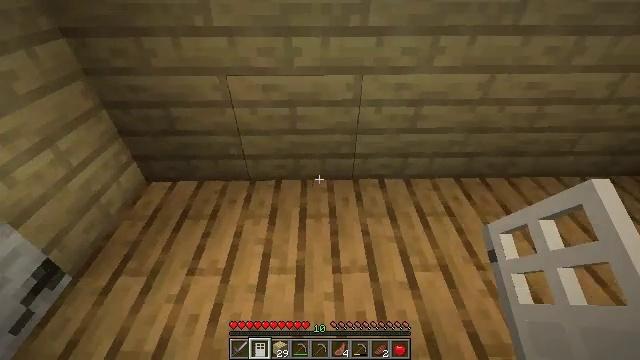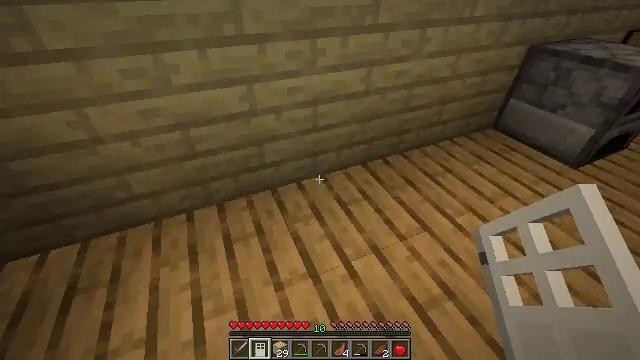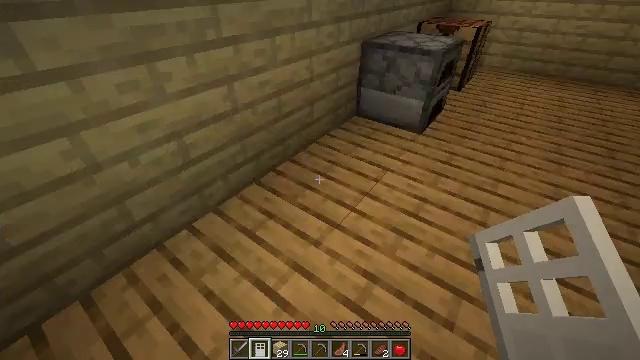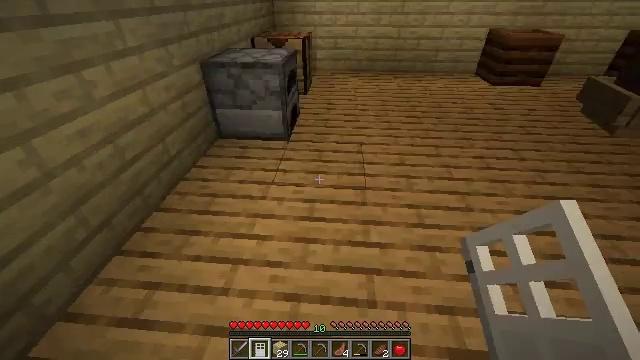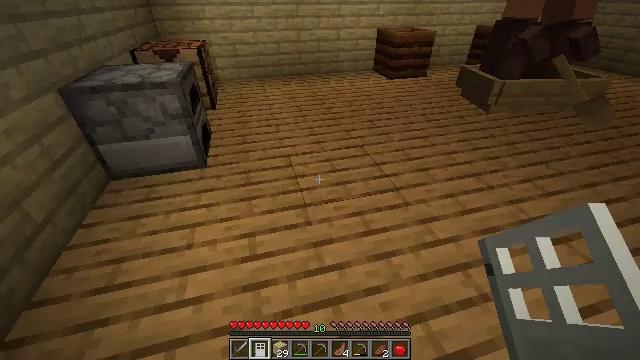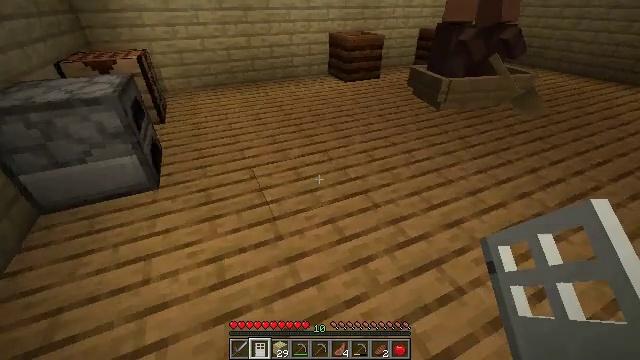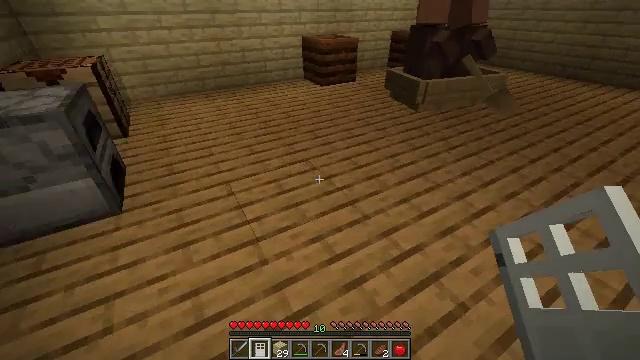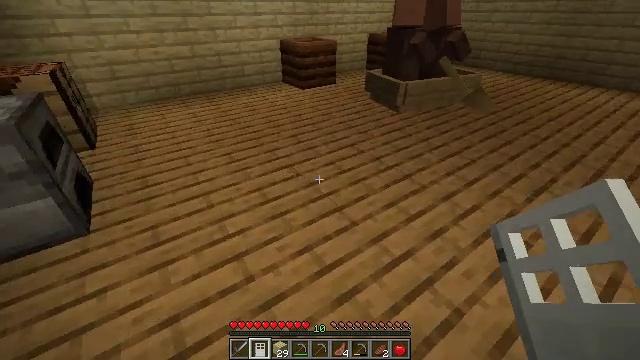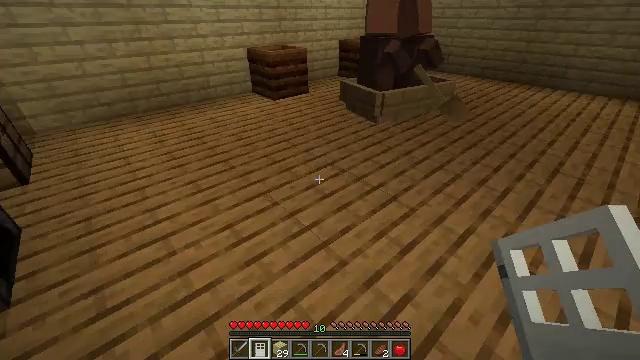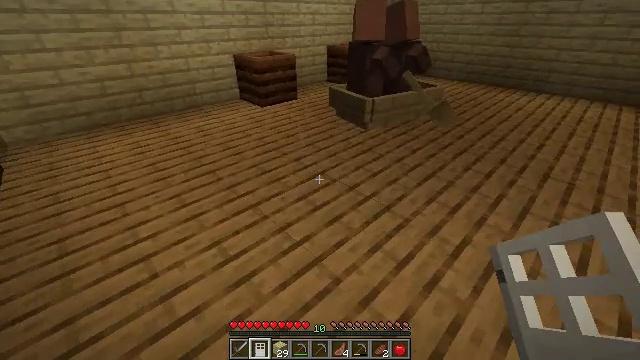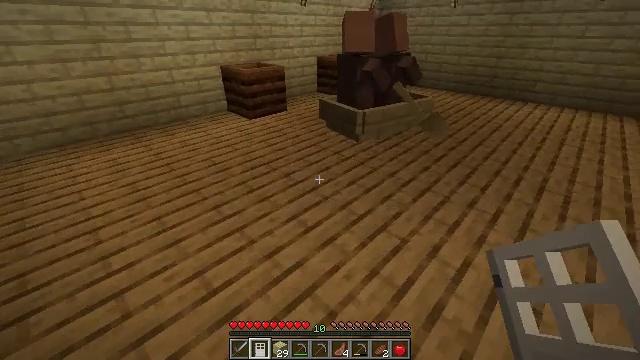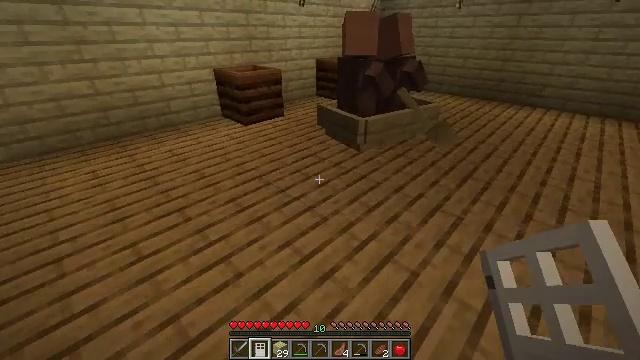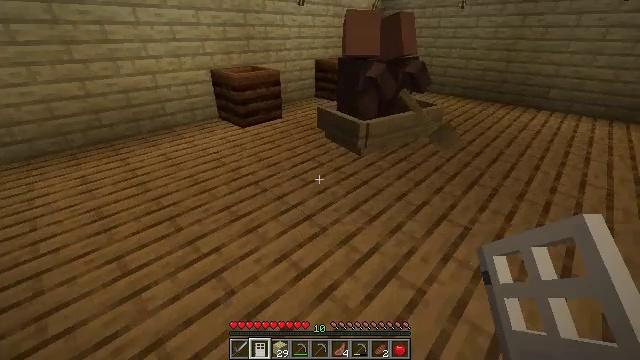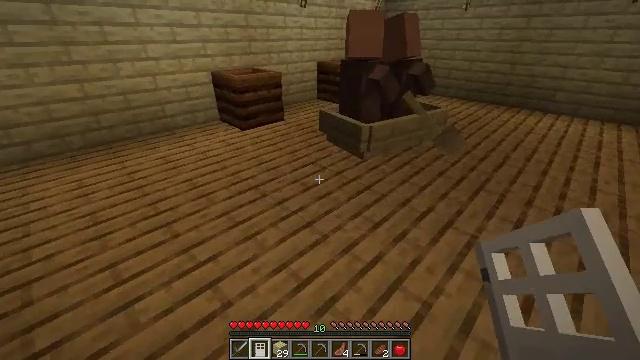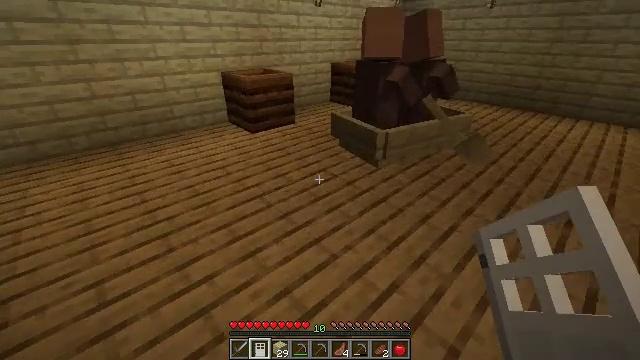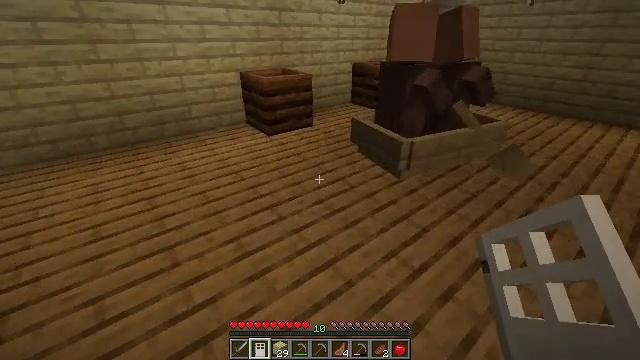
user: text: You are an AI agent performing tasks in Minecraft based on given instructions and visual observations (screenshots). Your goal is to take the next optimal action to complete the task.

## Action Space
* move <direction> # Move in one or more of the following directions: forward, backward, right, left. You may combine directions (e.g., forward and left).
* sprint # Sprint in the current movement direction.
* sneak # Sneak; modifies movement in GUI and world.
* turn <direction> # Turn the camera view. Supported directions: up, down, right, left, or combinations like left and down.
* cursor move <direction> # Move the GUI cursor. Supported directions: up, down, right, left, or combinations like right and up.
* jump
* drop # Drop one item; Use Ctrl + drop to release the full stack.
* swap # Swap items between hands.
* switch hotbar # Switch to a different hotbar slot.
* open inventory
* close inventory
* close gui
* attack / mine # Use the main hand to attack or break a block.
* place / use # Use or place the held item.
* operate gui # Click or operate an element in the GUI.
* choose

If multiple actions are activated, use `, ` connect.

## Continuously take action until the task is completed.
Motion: motion action
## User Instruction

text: Create a birch button using the crafting interface.
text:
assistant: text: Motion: move forward, turn right
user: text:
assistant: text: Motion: move forward, turn right
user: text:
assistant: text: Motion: move forward, turn right and up
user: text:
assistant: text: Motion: move forward, turn right
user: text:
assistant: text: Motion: move forward, turn right
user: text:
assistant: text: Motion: move forward, turn right
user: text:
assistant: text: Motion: move forward, turn right
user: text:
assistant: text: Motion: move forward, turn right
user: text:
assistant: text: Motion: move forward, turn right
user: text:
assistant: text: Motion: move forward, turn right and up
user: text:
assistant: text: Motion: move forward
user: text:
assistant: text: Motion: move forward
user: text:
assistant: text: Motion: move forward
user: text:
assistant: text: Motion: move forward, turn left
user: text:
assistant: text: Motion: move forward, turn left
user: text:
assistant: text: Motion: move forward, turn left
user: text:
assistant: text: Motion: move forward, turn left
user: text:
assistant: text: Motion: move forward, turn left
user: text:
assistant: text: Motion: move forward, turn left
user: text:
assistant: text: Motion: move forward, turn left
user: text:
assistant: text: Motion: move forward, turn left
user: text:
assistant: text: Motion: move forward, turn left
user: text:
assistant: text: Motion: move forward, turn left
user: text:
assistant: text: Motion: move forward, turn left
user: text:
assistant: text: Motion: move forward, turn left
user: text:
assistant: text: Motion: move forward, turn left
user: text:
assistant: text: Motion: move forward, turn left
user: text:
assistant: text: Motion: move forward, turn left
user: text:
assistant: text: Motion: move forward, turn left
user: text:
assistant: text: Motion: move forward, turn left